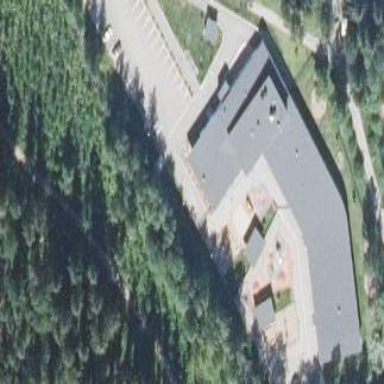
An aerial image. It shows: Kindergarten building.